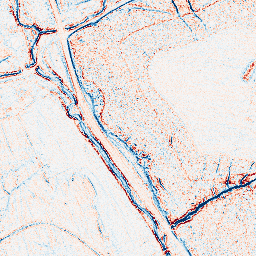
Category: edge_preserving
Decomposition family: anisotropic_diffusion
Decomposition parameters: iterations: 10
kappa: 10
gamma: 0.05
Upsampling method: cubic_catmull_rom
Upsampling parameters: scale: 8
Upsampling scale: 8